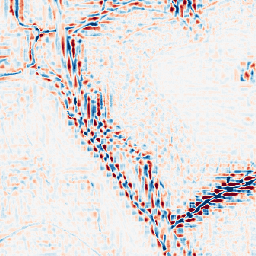
Category: wavelet
Decomposition family: wavelet_reverse_biorthogonal
Decomposition parameters: wavelet: rbio3.5
level: 3
Upsampling method: quadratic
Upsampling parameters: scale: 8
Upsampling scale: 8